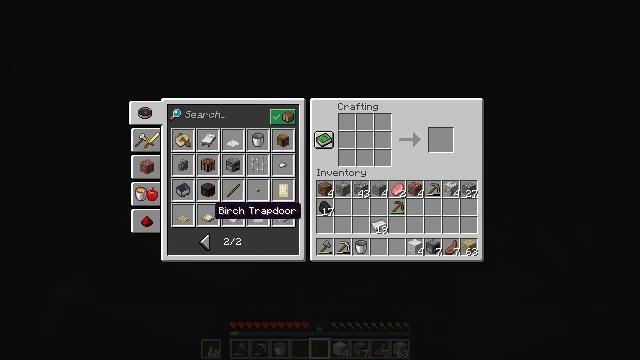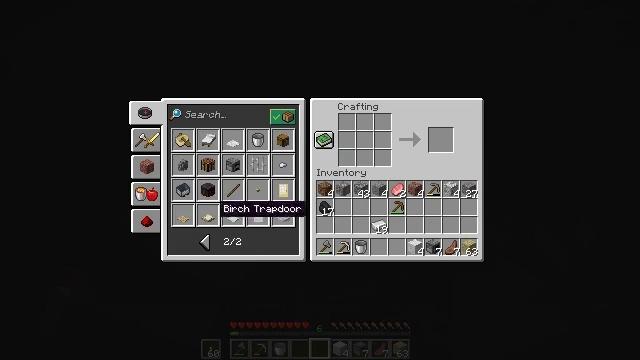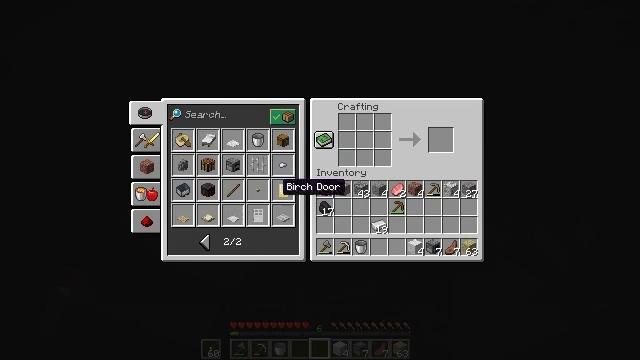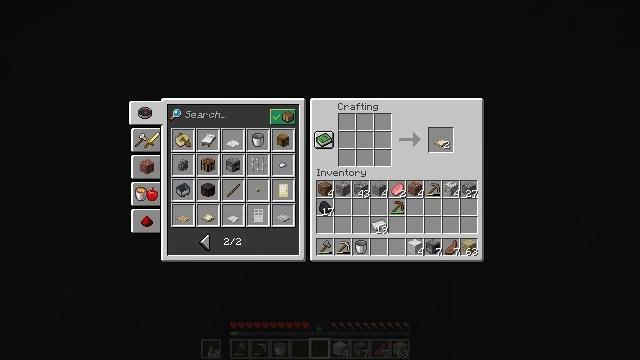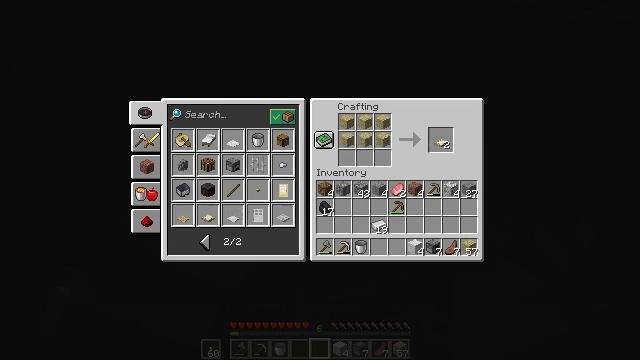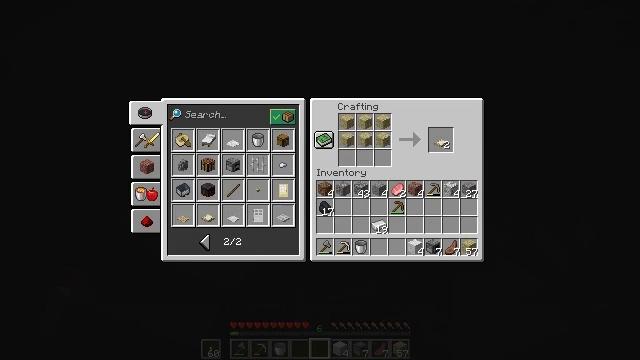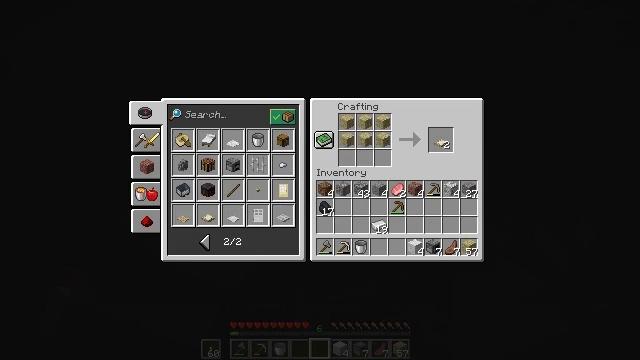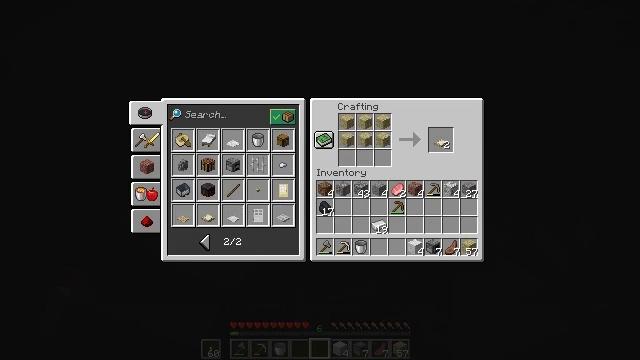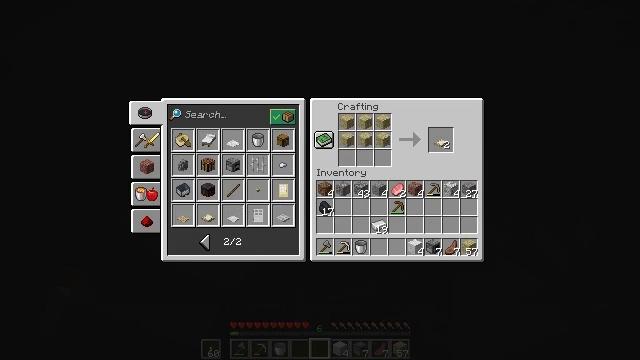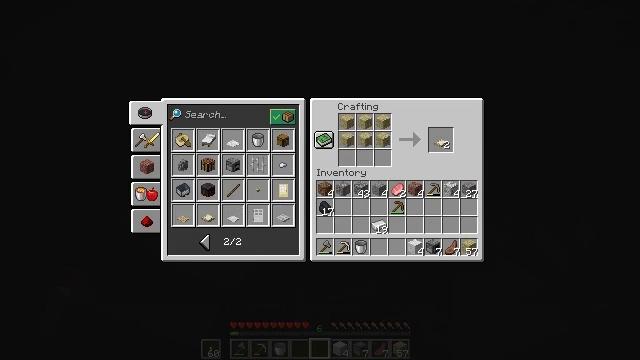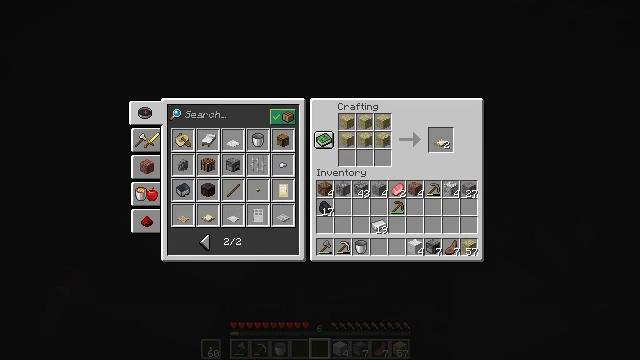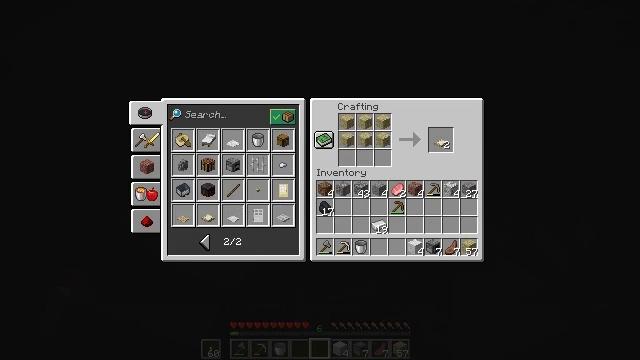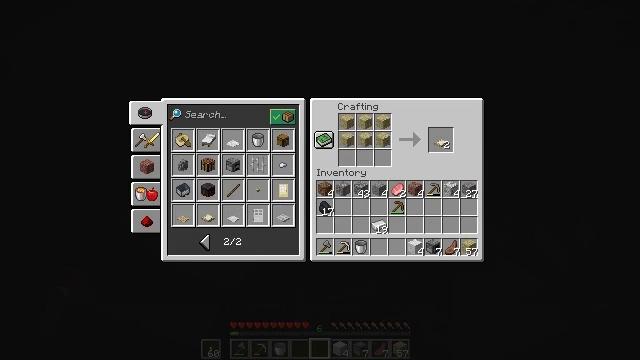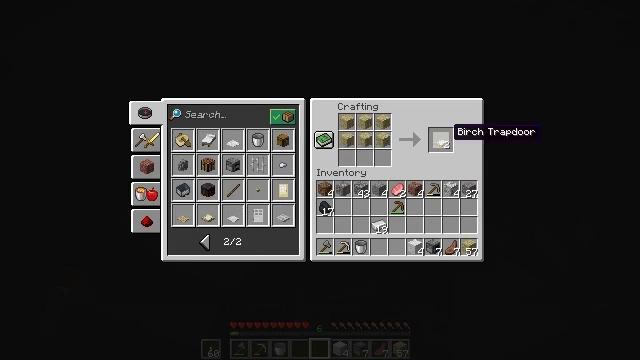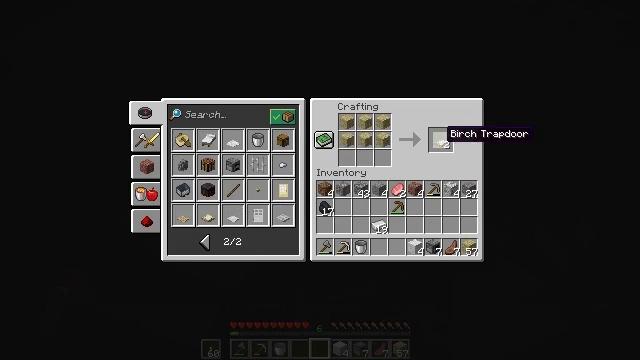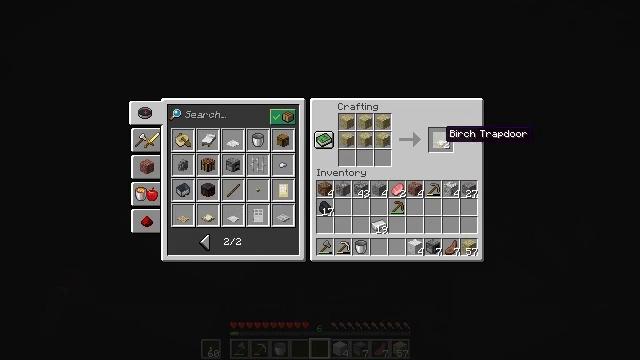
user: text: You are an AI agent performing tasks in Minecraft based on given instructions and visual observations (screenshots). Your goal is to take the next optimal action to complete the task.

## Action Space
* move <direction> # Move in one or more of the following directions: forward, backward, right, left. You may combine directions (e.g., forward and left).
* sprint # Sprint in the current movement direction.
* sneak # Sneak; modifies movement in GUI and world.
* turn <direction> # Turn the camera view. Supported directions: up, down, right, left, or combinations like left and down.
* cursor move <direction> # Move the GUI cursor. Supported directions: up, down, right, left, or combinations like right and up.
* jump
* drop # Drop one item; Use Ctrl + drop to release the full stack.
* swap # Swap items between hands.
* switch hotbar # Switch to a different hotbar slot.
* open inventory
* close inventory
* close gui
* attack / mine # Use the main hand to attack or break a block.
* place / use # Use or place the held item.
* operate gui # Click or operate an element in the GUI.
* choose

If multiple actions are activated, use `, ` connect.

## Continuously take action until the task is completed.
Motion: motion action
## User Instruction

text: Open your crafting interface and craft a birch trapdoor.
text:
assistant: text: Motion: no_op
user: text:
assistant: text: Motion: cursor move right and up
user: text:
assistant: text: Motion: cursor move right and up
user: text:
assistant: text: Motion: cursor move right and up
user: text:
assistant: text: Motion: cursor move right and up
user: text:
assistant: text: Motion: no_op
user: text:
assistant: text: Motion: sneak
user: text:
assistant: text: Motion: sneak, cursor move left
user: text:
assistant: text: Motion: sneak, cursor move left
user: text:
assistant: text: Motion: sneak, cursor move left
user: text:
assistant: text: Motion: sneak
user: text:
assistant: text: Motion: sneak
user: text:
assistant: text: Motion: sneak, cursor move left
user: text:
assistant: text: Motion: sneak, cursor move left
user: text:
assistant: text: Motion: sneak, cursor move left
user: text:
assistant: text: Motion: sneak
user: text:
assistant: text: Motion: sneak, operate gui
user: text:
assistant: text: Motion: sneak, operate gui
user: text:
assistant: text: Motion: sneak, operate gui
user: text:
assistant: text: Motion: sneak
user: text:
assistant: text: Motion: sneak
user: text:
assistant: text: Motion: sneak